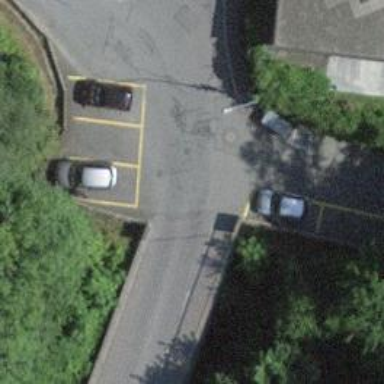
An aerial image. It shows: Kerb barrier.